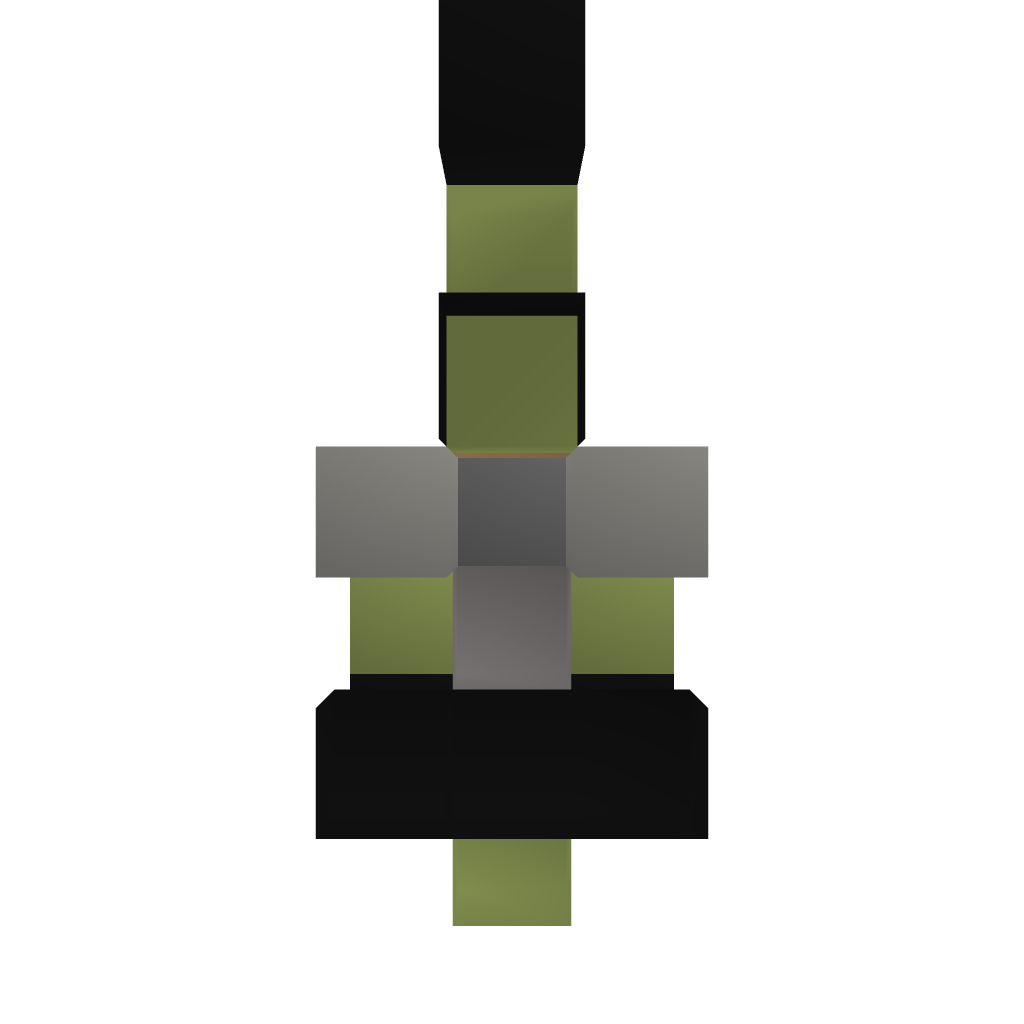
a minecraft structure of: Elykdez's Torch Activated 2X3 Door